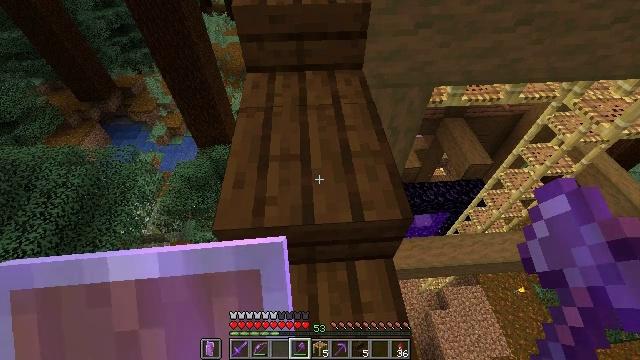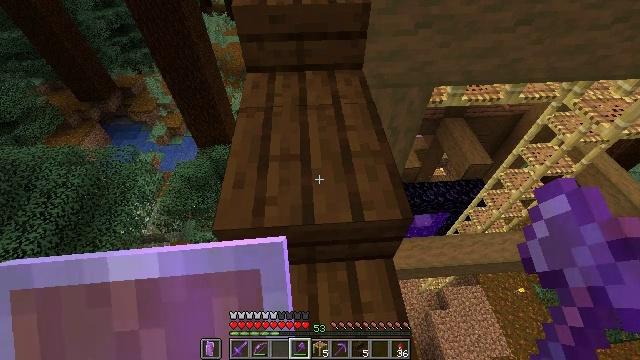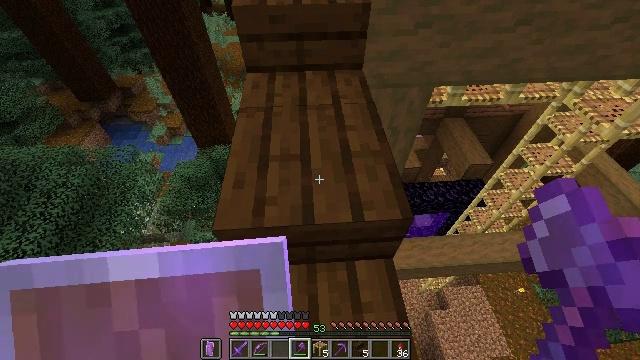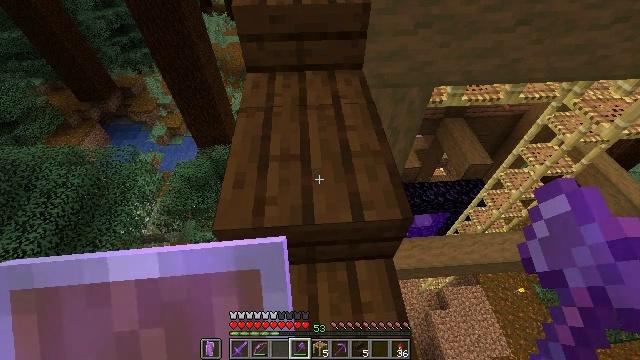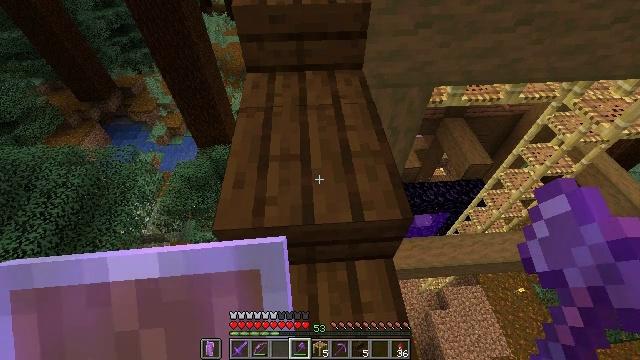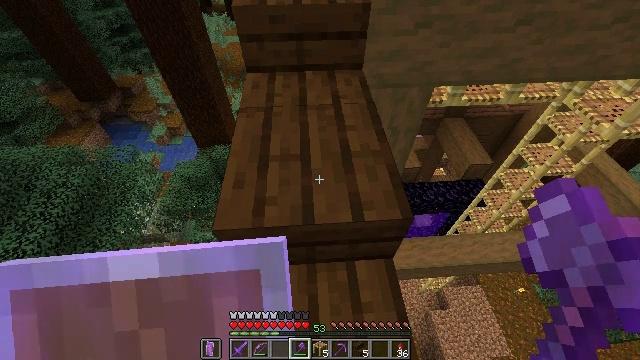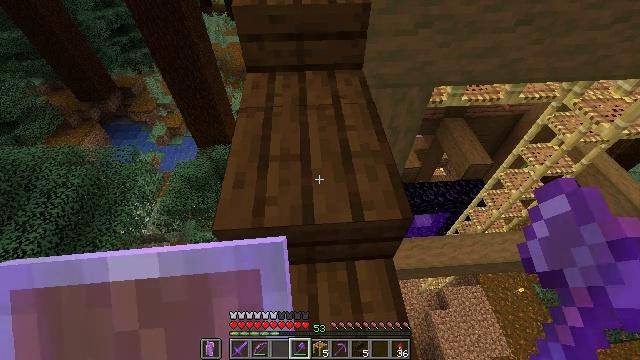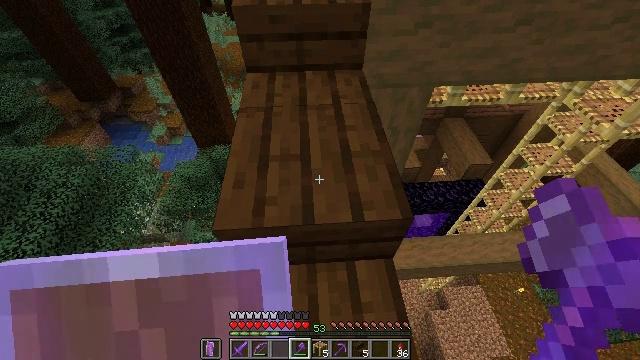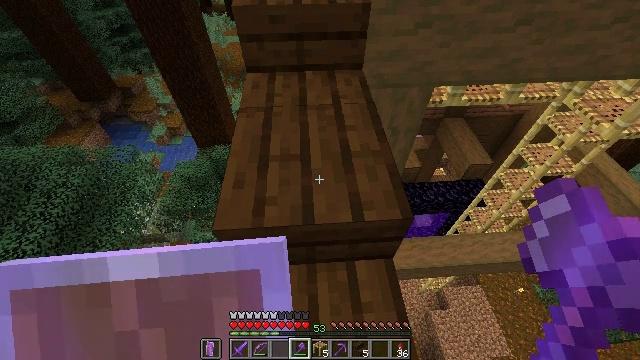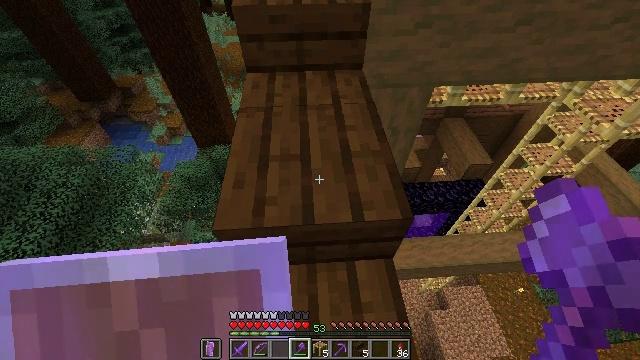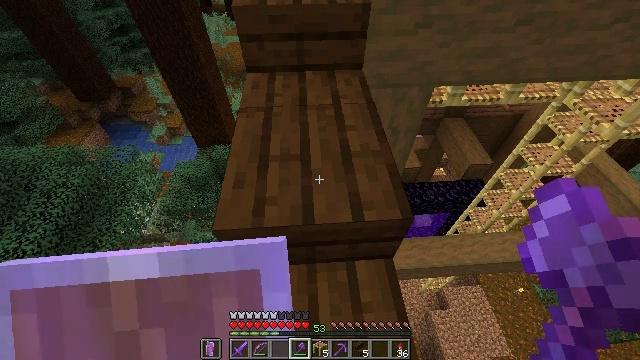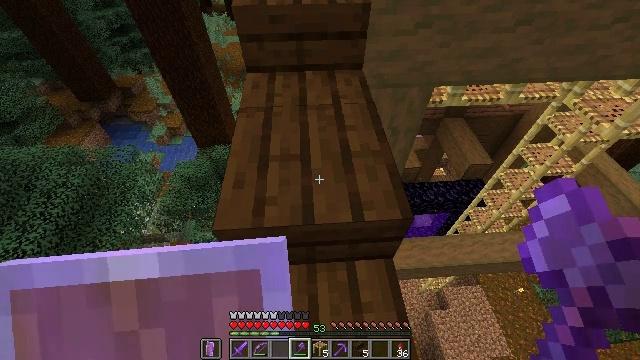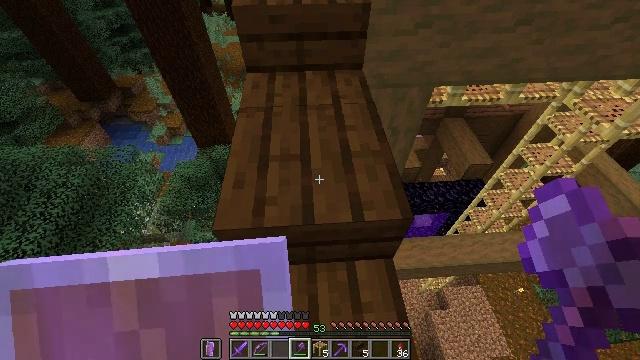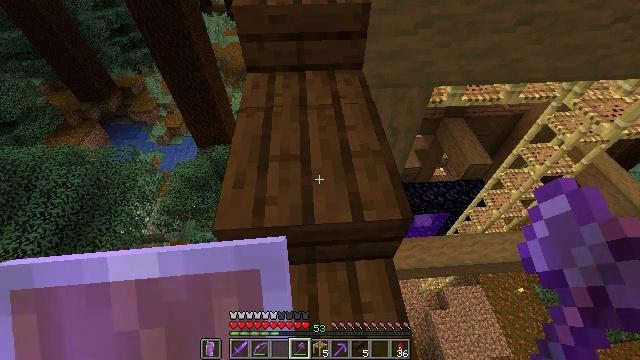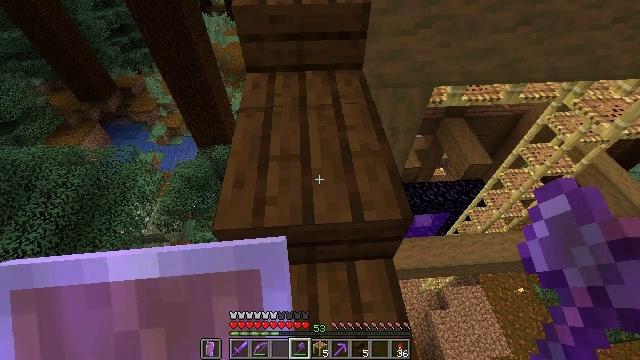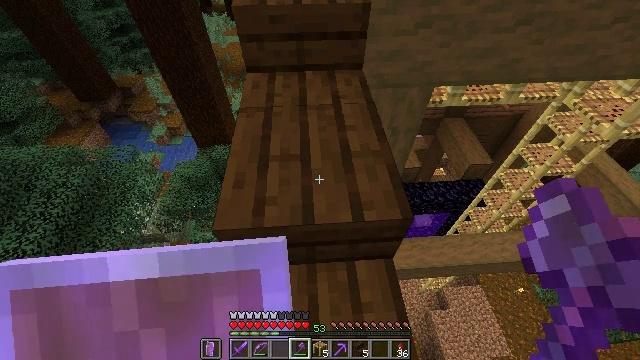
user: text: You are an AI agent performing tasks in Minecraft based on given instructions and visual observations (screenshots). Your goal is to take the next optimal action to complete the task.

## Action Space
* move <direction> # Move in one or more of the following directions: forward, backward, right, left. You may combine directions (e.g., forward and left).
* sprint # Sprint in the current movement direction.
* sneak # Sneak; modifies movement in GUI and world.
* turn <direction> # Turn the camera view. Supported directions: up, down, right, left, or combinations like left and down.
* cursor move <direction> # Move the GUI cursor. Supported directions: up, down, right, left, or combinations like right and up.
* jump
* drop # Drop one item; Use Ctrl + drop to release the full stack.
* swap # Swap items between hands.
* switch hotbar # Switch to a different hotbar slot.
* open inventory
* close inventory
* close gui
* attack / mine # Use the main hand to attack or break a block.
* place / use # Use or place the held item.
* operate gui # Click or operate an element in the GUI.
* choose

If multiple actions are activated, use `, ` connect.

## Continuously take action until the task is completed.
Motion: motion action
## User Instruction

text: Gather dark oak slab from the structure.
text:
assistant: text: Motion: no_op
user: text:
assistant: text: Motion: no_op
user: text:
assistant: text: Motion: no_op
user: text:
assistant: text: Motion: no_op
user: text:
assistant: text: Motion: no_op
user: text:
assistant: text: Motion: no_op
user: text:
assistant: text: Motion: no_op
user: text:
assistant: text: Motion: no_op
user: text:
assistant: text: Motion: no_op
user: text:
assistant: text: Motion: no_op
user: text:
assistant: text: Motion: no_op
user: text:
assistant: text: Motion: no_op
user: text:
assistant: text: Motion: no_op
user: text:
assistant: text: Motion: no_op
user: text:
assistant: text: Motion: no_op
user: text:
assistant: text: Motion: no_op
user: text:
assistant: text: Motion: no_op
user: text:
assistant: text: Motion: no_op
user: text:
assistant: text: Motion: no_op
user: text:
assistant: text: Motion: no_op
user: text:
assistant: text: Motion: no_op
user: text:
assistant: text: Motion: no_op
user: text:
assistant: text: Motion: no_op
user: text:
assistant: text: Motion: no_op
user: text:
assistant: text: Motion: no_op
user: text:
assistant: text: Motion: no_op
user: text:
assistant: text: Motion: no_op
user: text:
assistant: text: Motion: no_op
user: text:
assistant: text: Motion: no_op
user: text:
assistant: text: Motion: no_op